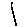
Label: line